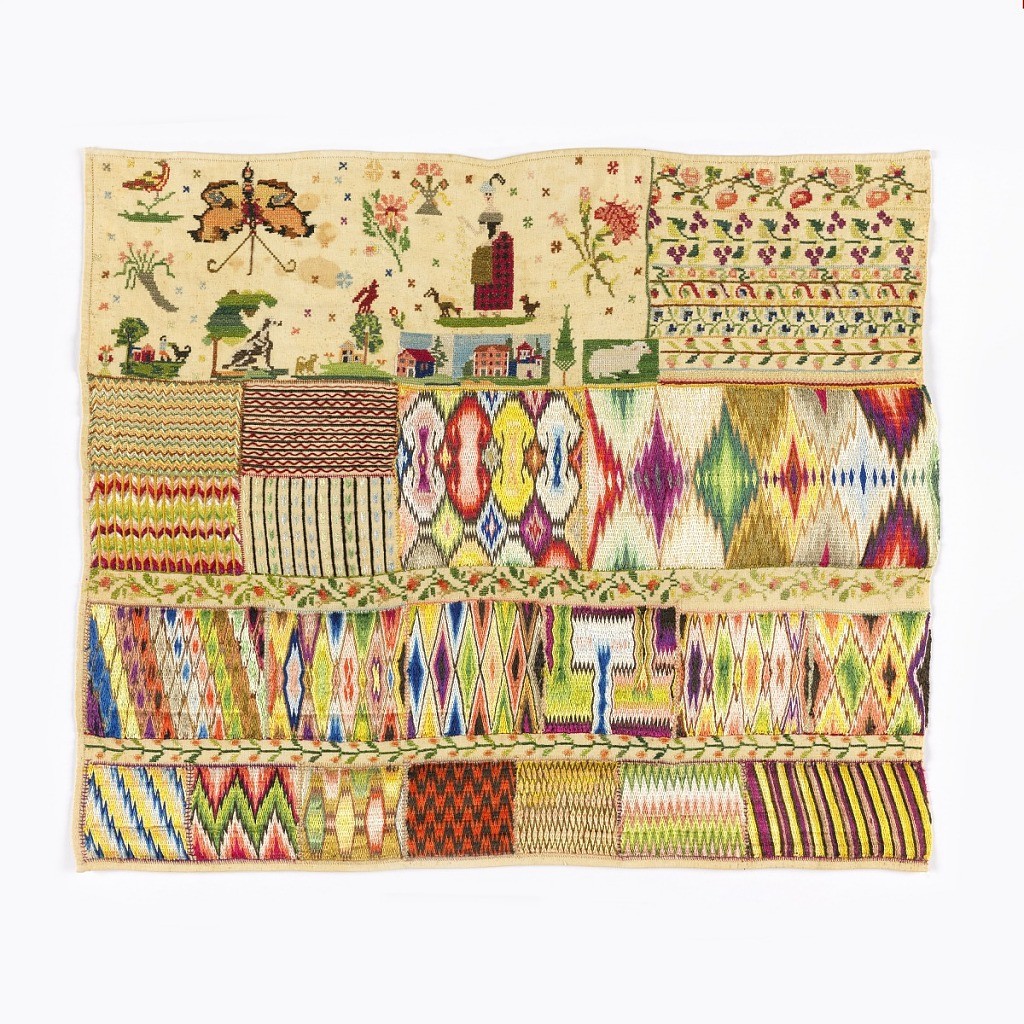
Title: Sampler
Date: early 19th century
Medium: silk embroidery on cotton foundation Technique: embroidered in cross, stem, satin, long armed cross, threaded running, Roumanian, fern, and buttonhole embroidery stitches on plain weave foundation Label: cotton embroidered with silk in cross, stem, satin, long armed cross, threaded running, Roumanian, fern, and buttonhole embroidery stitches
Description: Vividly colored sampler in which the lower two-thirds is composed of flame patterns. The upper left corner has spot motifs, including a butterfly, dog, sheep, shepherdess, and various buildings; the upper right small floral bands.